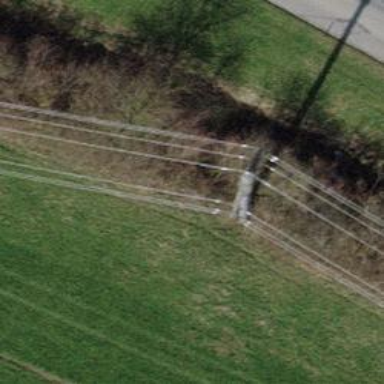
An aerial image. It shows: Power line is depicted.